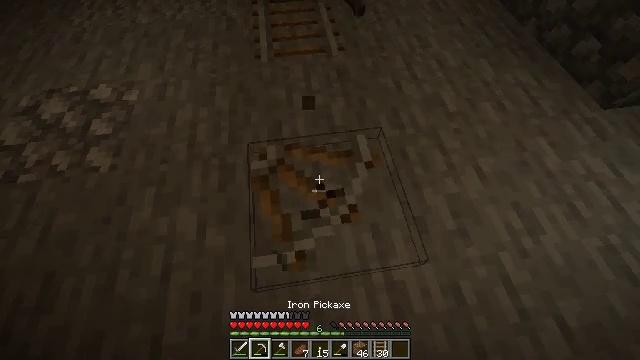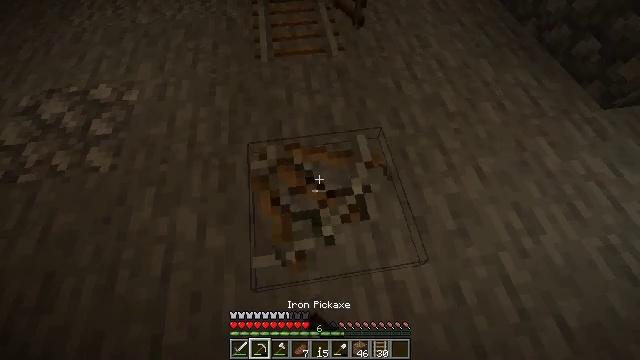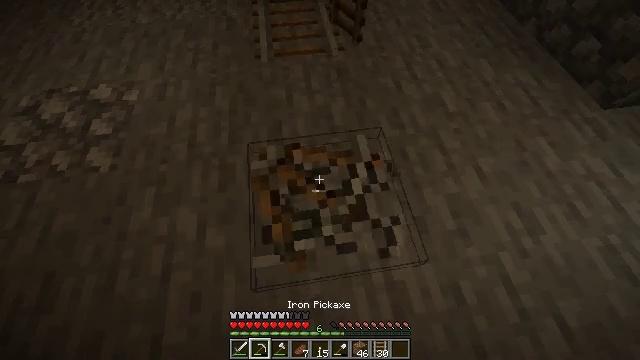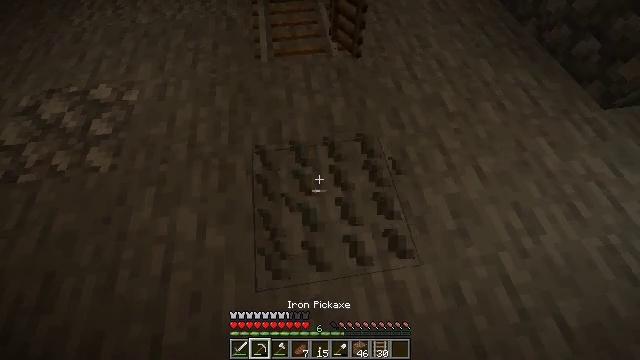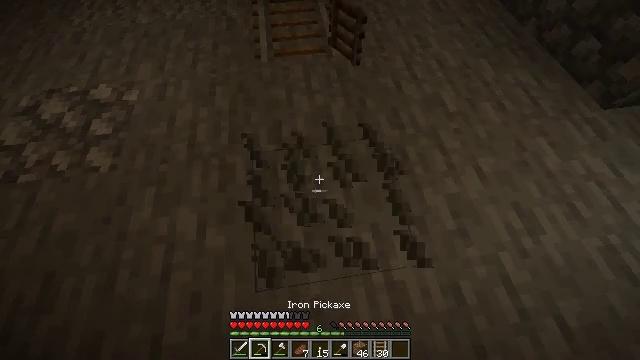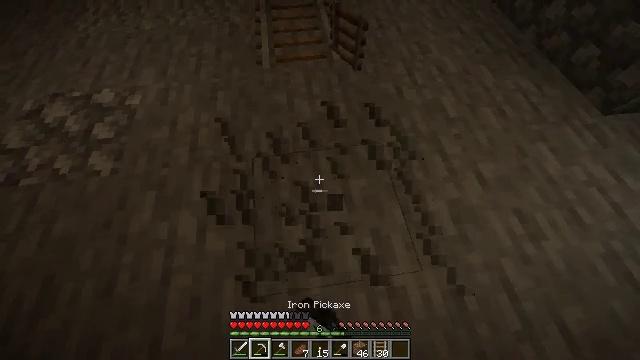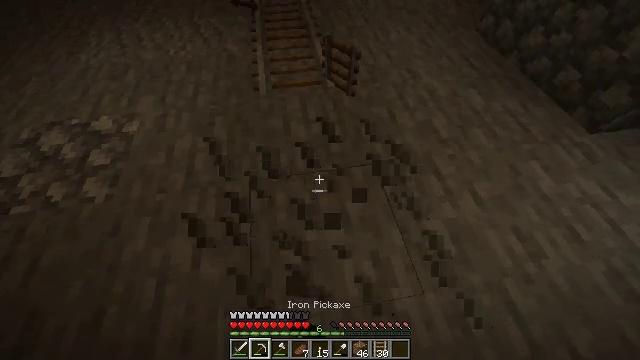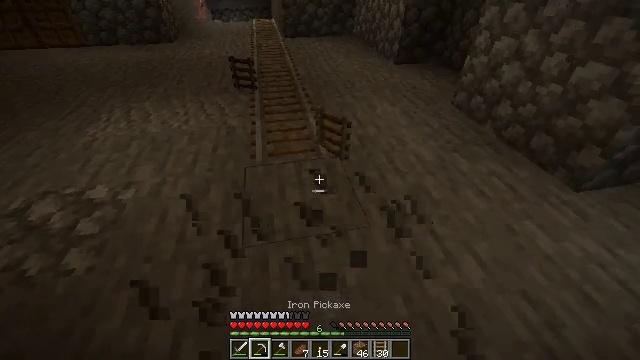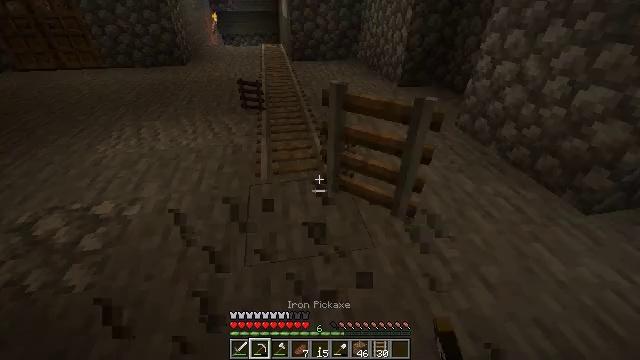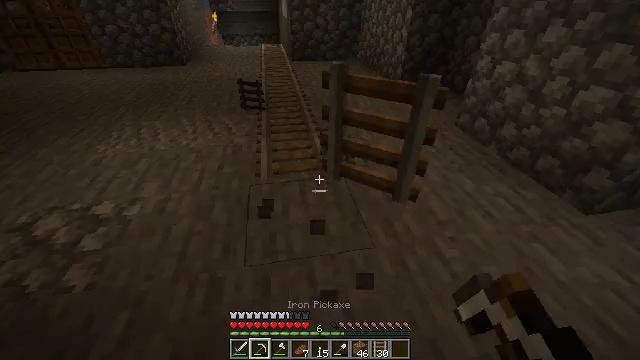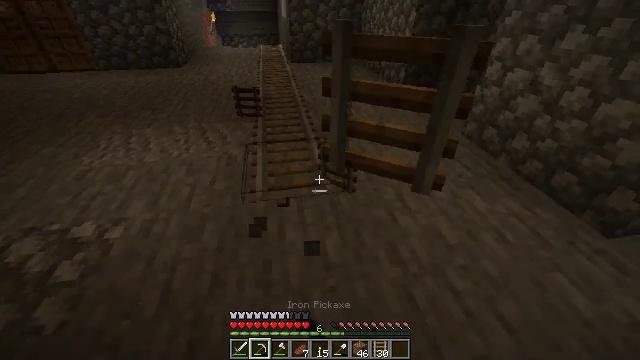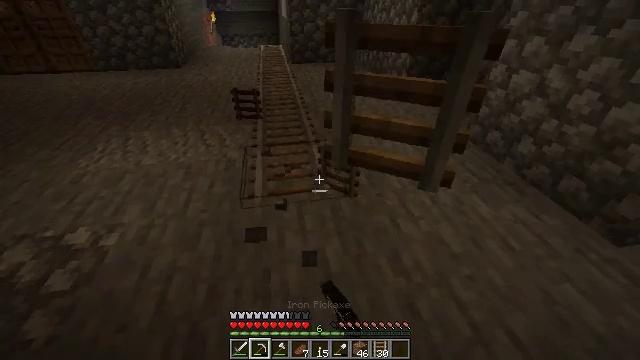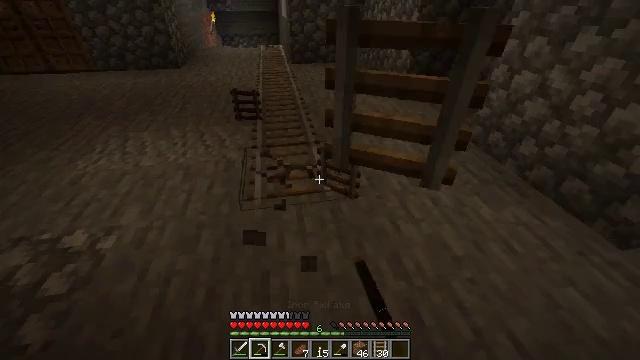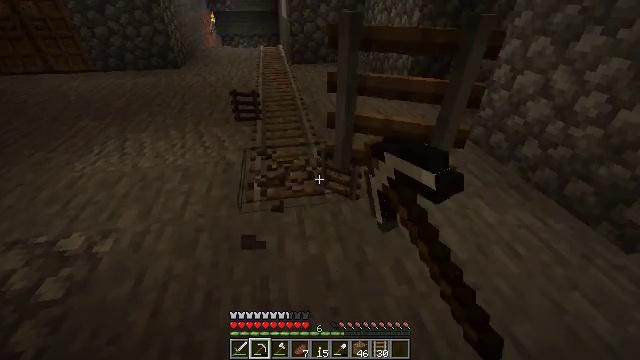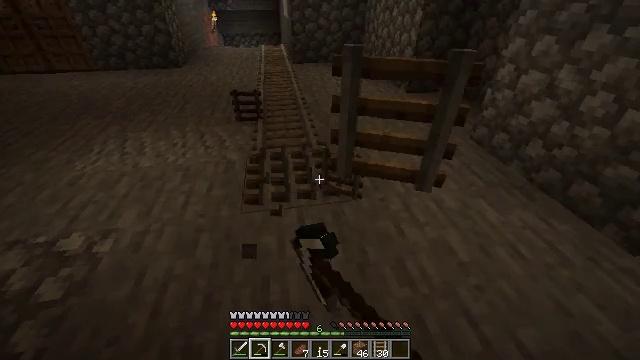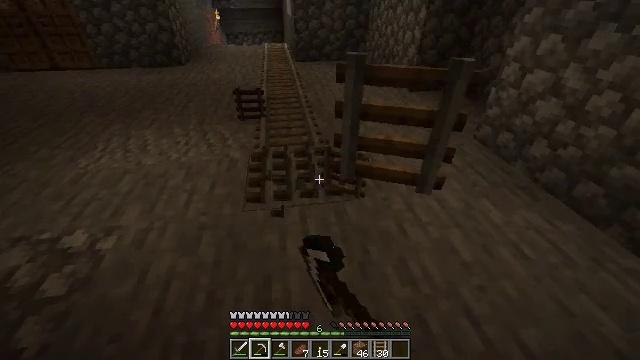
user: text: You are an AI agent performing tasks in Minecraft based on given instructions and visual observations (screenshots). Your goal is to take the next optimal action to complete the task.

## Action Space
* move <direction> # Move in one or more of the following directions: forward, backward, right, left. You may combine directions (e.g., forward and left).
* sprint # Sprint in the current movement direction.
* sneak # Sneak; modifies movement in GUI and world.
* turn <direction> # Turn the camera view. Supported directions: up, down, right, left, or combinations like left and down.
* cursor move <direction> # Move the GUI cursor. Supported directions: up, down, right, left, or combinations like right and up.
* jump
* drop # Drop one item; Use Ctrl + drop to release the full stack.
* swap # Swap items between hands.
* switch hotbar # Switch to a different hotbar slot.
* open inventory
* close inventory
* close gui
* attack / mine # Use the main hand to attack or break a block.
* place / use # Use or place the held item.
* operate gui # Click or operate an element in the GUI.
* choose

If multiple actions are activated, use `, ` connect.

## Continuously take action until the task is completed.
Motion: motion action
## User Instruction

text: Pick up the rail by attacking it.
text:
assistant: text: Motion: attack / mine
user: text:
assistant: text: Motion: attack / mine
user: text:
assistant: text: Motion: attack / mine
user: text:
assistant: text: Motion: attack / mine
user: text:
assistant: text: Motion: turn up, attack / mine
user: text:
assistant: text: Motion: turn right and up, attack / mine
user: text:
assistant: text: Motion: turn right and up, attack / mine
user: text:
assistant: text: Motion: turn left and up, attack / mine
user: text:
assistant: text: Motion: move forward, attack / mine
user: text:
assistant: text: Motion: move forward, attack / mine
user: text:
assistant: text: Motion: attack / mine
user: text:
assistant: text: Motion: attack / mine
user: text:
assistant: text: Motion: attack / mine
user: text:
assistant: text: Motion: attack / mine
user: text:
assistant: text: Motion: attack / mine
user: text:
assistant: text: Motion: attack / mine
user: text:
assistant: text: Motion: turn left, attack / mine
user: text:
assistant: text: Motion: turn left, attack / mine
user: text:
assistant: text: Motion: turn left and up, attack / mine
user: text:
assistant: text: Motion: turn left and up, attack / mine
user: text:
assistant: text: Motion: turn up, attack / mine
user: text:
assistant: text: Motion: move forward, attack / mine
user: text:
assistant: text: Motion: move forward, attack / mine
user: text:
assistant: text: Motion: move forward, attack / mine
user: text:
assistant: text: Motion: attack / mine
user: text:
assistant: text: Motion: attack / mine
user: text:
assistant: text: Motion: attack / mine
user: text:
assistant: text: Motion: attack / mine
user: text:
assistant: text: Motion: attack / mine
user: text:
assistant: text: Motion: attack / mine